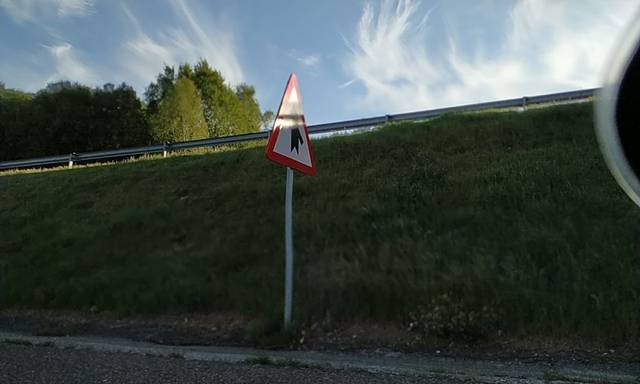
Region: Spain
Coordinates: 42.153, -7.756